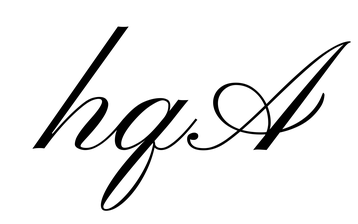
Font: PinyonScript-Regular